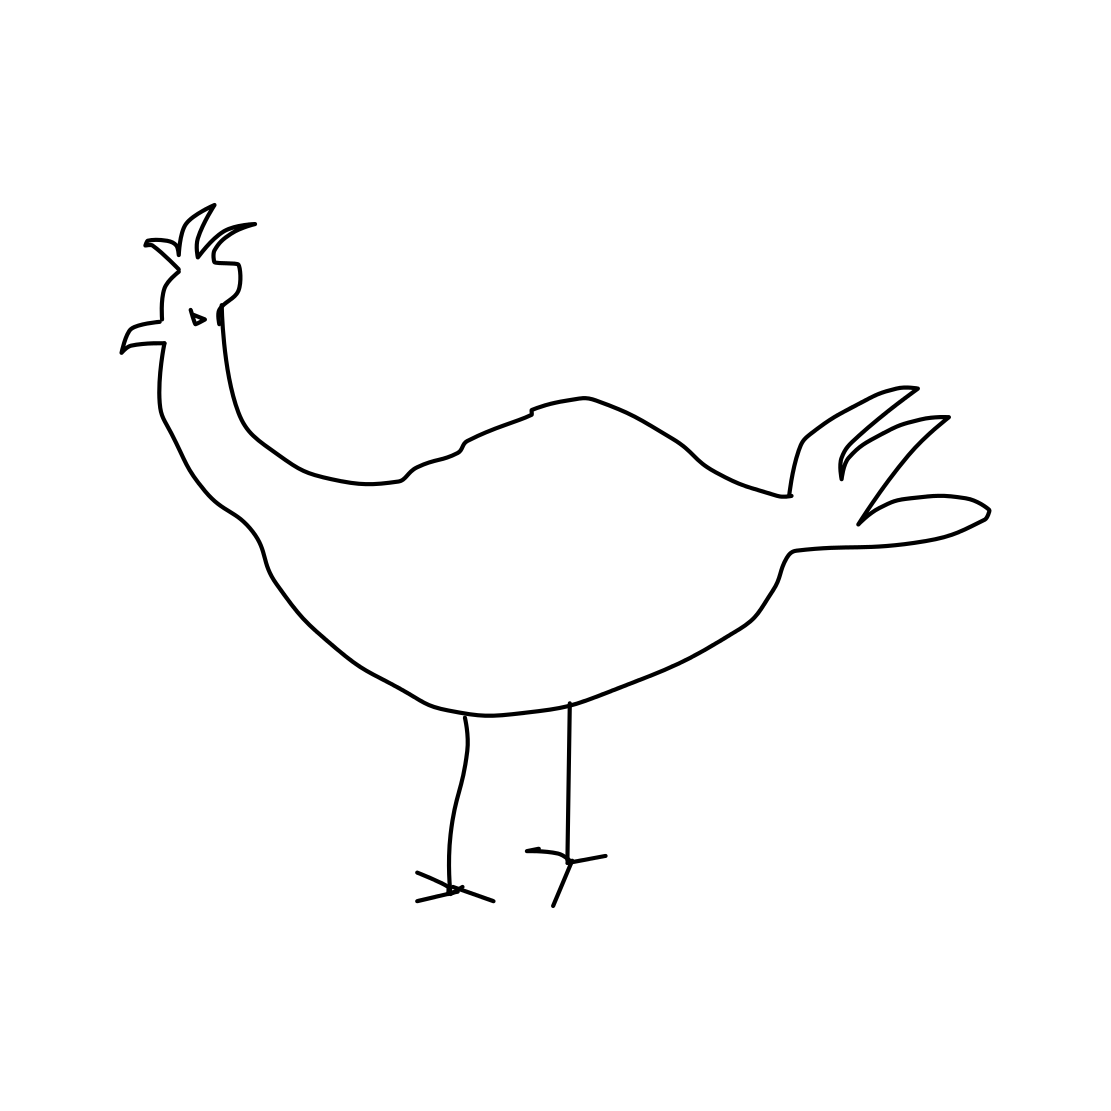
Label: rooster